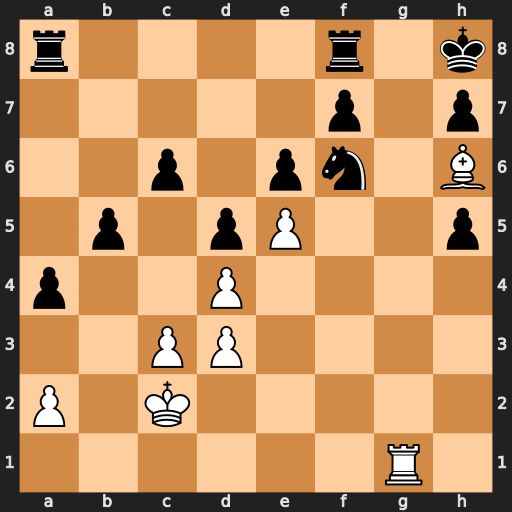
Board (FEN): r4r1k/5p1p/2p1pn1B/1p1pP2p/p2P4/2PP4/P1K5/6R1
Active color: w
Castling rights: -
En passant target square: -
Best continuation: Bg7+ Kg8 Bxf6#